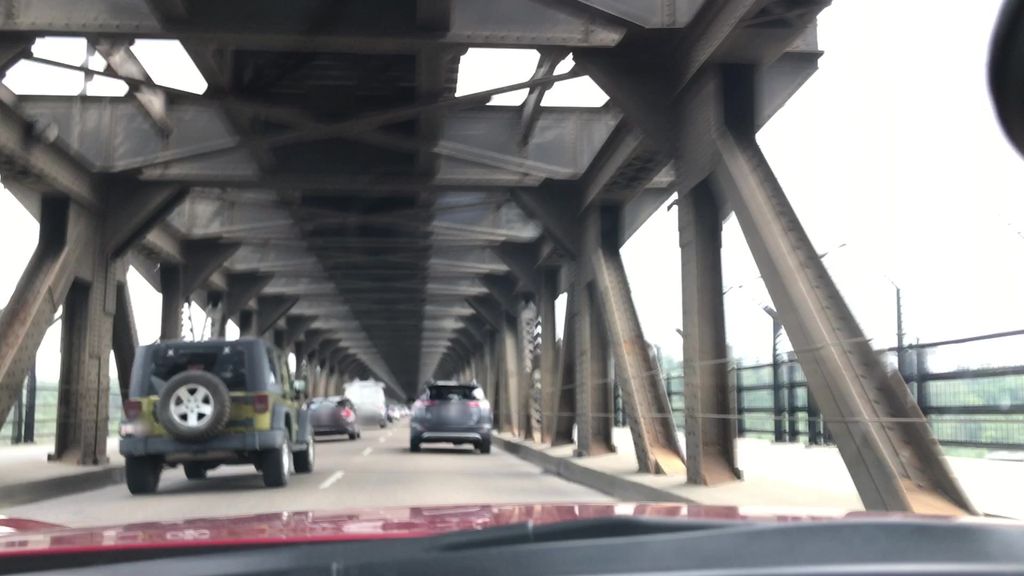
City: edmonton